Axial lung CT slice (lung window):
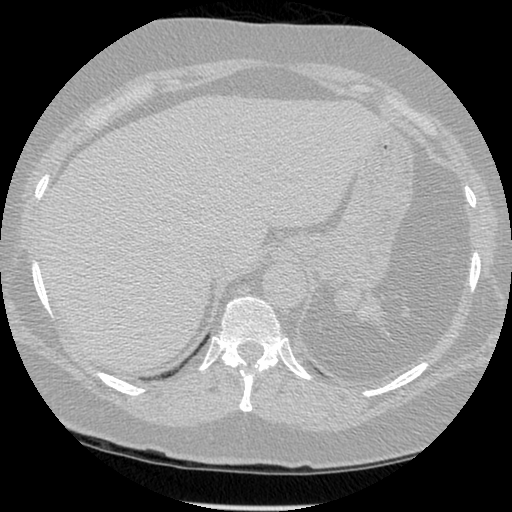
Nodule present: no